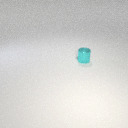
small cyan metal cylinder